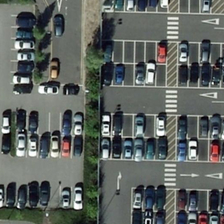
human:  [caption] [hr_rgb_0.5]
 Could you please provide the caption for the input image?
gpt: there is a a grassy median in the parking lot .

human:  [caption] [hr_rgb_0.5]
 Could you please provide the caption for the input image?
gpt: there is a a grassy median in the parking lot .

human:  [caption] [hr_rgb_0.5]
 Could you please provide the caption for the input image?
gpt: a row of trees stands separating this parking lot which is crammed with cars .

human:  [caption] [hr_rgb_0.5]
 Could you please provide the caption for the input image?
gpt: a row of trees divids the parking which has several white and blue cars .

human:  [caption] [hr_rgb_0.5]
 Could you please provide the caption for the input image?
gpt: many cars are parked in a parking lot with a line of green trees .